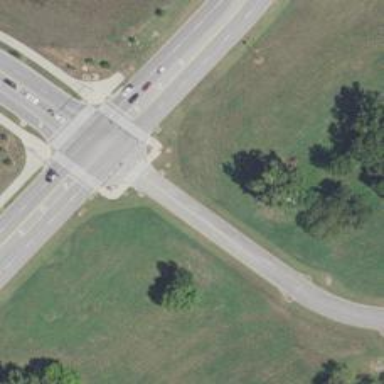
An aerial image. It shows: Crossing on cycleway.